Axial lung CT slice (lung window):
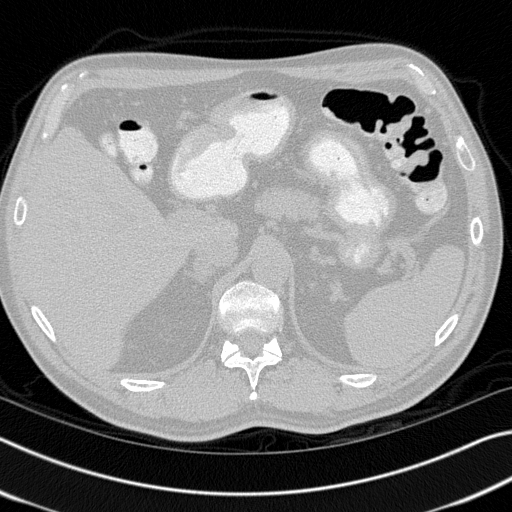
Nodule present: no